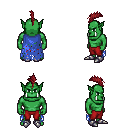
a pixel art fantasy rpg character, male body template, orc, green skin, blue tattered cape, red pants, brunette mohawk hairstyle, metal boots, four views (front, back, left, right), 2x2 character sprite sheet, small pixel art, hard edges, no anti-aliasing